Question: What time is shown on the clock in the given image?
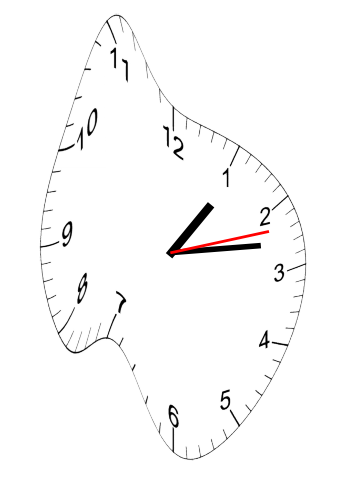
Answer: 01:13:12